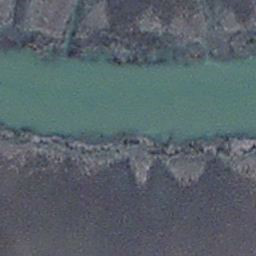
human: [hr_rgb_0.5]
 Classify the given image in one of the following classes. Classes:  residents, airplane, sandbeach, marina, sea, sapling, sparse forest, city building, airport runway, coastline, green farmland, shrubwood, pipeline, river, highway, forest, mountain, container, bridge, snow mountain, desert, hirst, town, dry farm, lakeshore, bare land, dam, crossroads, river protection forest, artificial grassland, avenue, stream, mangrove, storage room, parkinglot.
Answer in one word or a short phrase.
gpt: stream